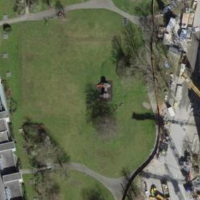
EUNIS habitat code: 53
Species observed at this site:
Ophrys apifera